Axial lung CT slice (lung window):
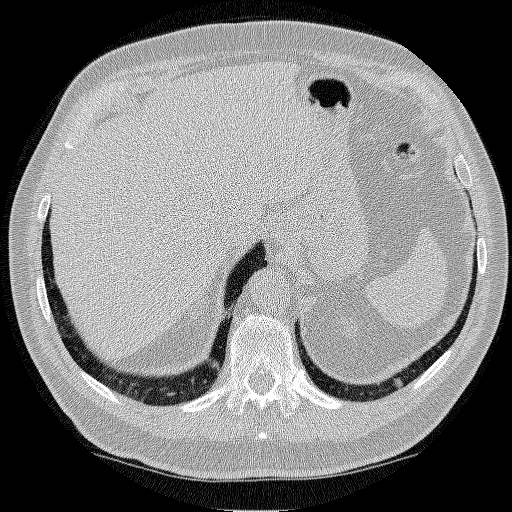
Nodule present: no